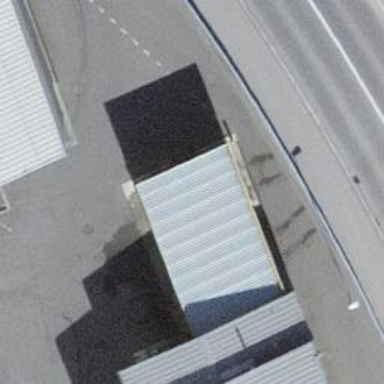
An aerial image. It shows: Car wash facility.